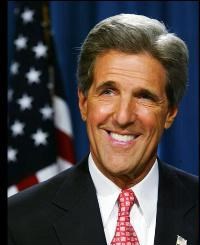
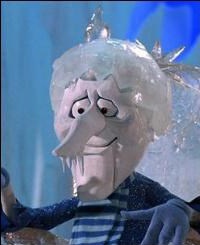
Blend attribute: Facial Expression
Blending difficulty: Medium
Creative potential: Medium